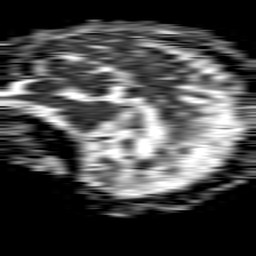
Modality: ADC
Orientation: sagittal
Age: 61
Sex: female
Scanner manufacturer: philips
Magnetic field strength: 1.5 T
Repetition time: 4.6 s
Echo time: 0.08517 s